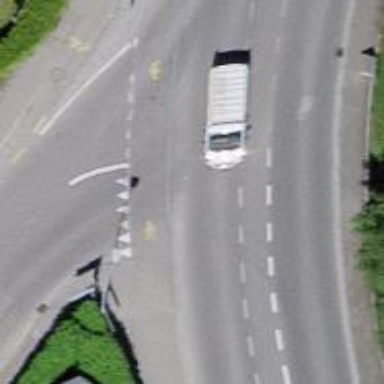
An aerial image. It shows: Unmarked road crossing.